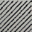
Piece: xx